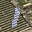
Label: 1